Question: How do I know if an Activity :
'''
Intent intent = new Intent(this, Activity.class);
startActivity(intent);
'''
or due to (after destroy, activity A can be created again, if it is on ).

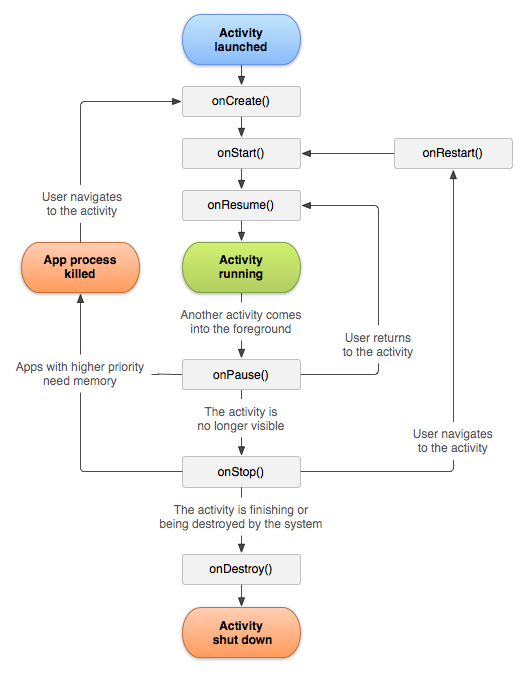
Answer: use 'PutExtras()' on the 'Intent' 'Activity'
check <URL>
When your 'Activity' is Recreated it is created with a different 'Intent' not the 'Intent' that was used to spark it initially-(especially from history), so if you use extras and check in your oncreate you will be better of -(read this with regards to the not soo much indirect post)